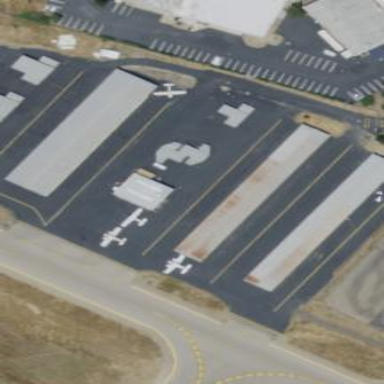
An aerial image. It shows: Hangar building at the airport.